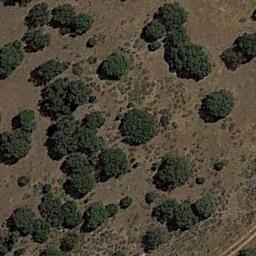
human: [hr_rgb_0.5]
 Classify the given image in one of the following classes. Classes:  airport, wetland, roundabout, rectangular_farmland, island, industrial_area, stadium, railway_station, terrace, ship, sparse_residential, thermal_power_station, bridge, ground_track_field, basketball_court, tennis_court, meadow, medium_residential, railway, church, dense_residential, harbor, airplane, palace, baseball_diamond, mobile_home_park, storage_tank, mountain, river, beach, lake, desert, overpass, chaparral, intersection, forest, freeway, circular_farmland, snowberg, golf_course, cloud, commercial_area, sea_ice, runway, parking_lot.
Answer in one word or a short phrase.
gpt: chaparral